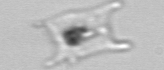
Label: Eucampia